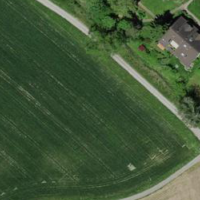
EUNIS habitat code: 52
Species observed at this site:
Clinopodium vulgare
Medicago sativa
Linaria vulgaris
Nasturtium officinale